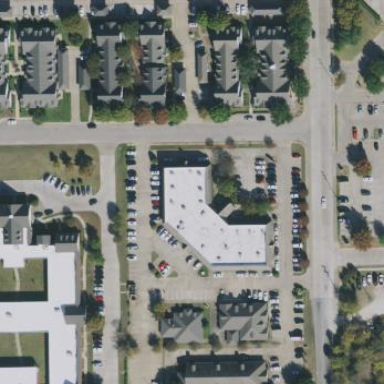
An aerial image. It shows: Commercial building.